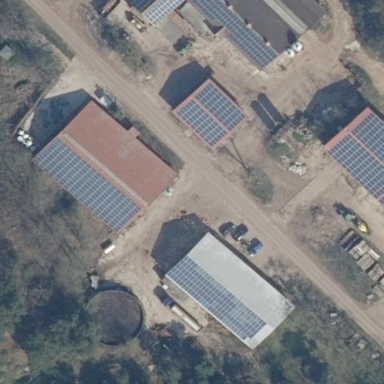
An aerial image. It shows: Building equipped with small solar photovoltaic panel for electricity generation.